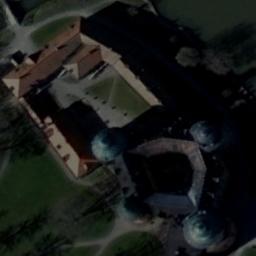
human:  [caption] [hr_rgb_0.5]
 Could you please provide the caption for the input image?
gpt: Some trees are beside the palace .

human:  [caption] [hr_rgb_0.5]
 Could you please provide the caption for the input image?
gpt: The palace on the lawn has some green domes and other palaces .

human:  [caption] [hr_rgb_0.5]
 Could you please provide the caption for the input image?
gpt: The palace is on the grass next to some trees .

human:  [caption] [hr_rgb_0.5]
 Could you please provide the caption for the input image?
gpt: There is a wide road in front of the palace .

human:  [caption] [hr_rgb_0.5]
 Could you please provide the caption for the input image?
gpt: There are green lawns beside the brown palace .